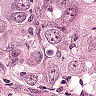
Metastatic tissue present: yes